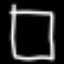
Label: square